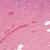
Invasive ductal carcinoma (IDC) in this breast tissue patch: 0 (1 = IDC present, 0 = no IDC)